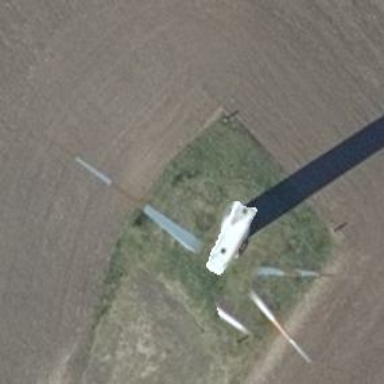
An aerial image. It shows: Wind generator of the horizontal axis type made by Vestas.